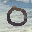
Label: 0